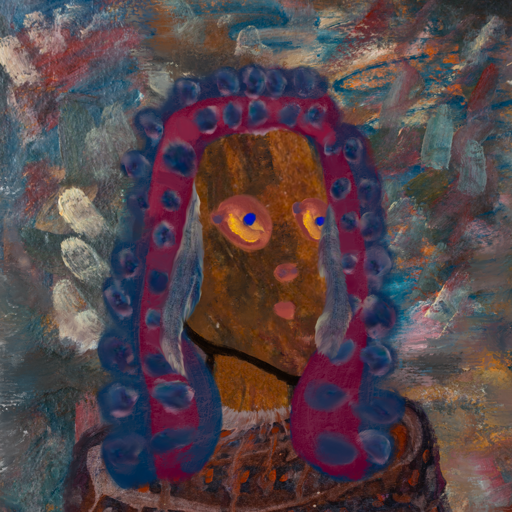
Background: Boggyland, Head And Neck Side: Mosgoul, Face Side: Mother_And_Son_Son, Bust: Hypocrite, Hair Side: Hill_Girl, Head Accessory: Blank, Second Necklace: Blank, Necklace: Blank, Baby: Blank